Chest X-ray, AP view. Patient: 34 years old, sex M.
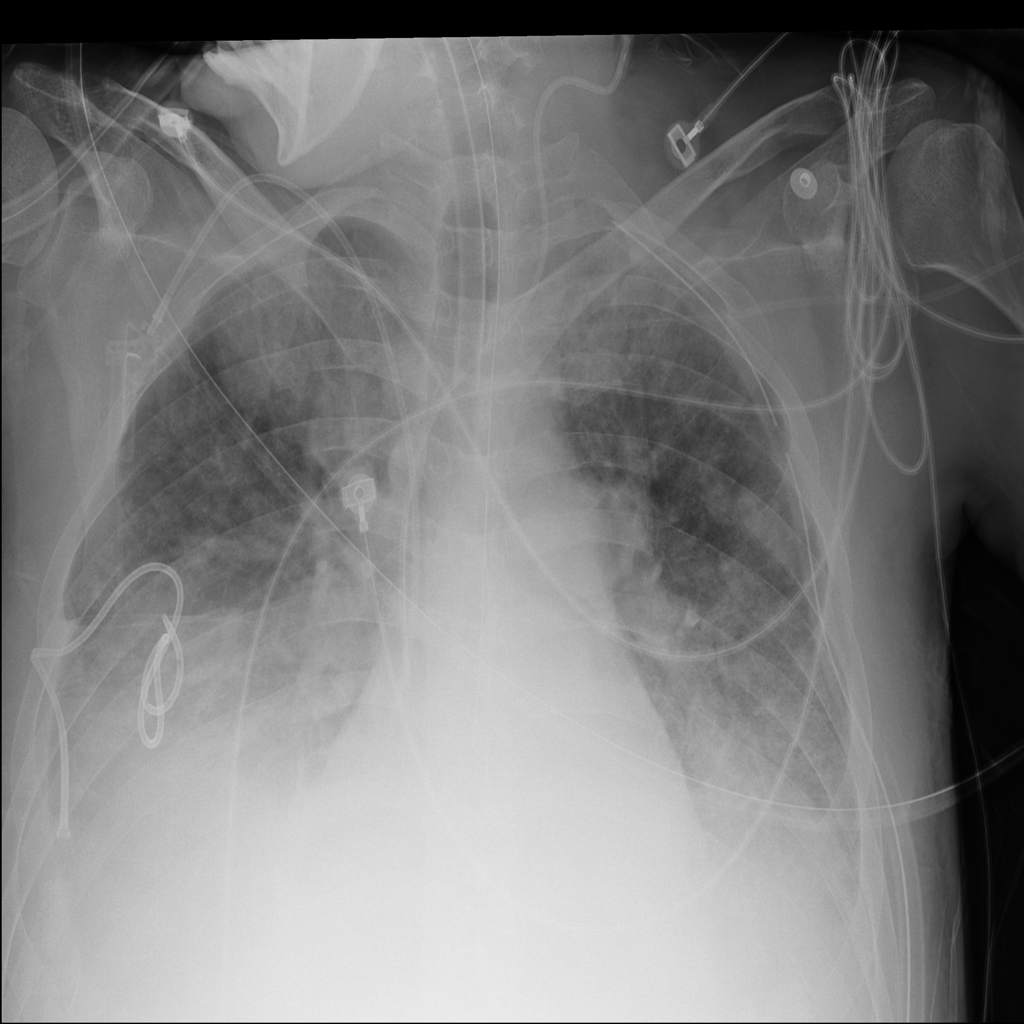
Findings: Edema, Effusion, Infiltration, Nodule